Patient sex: M
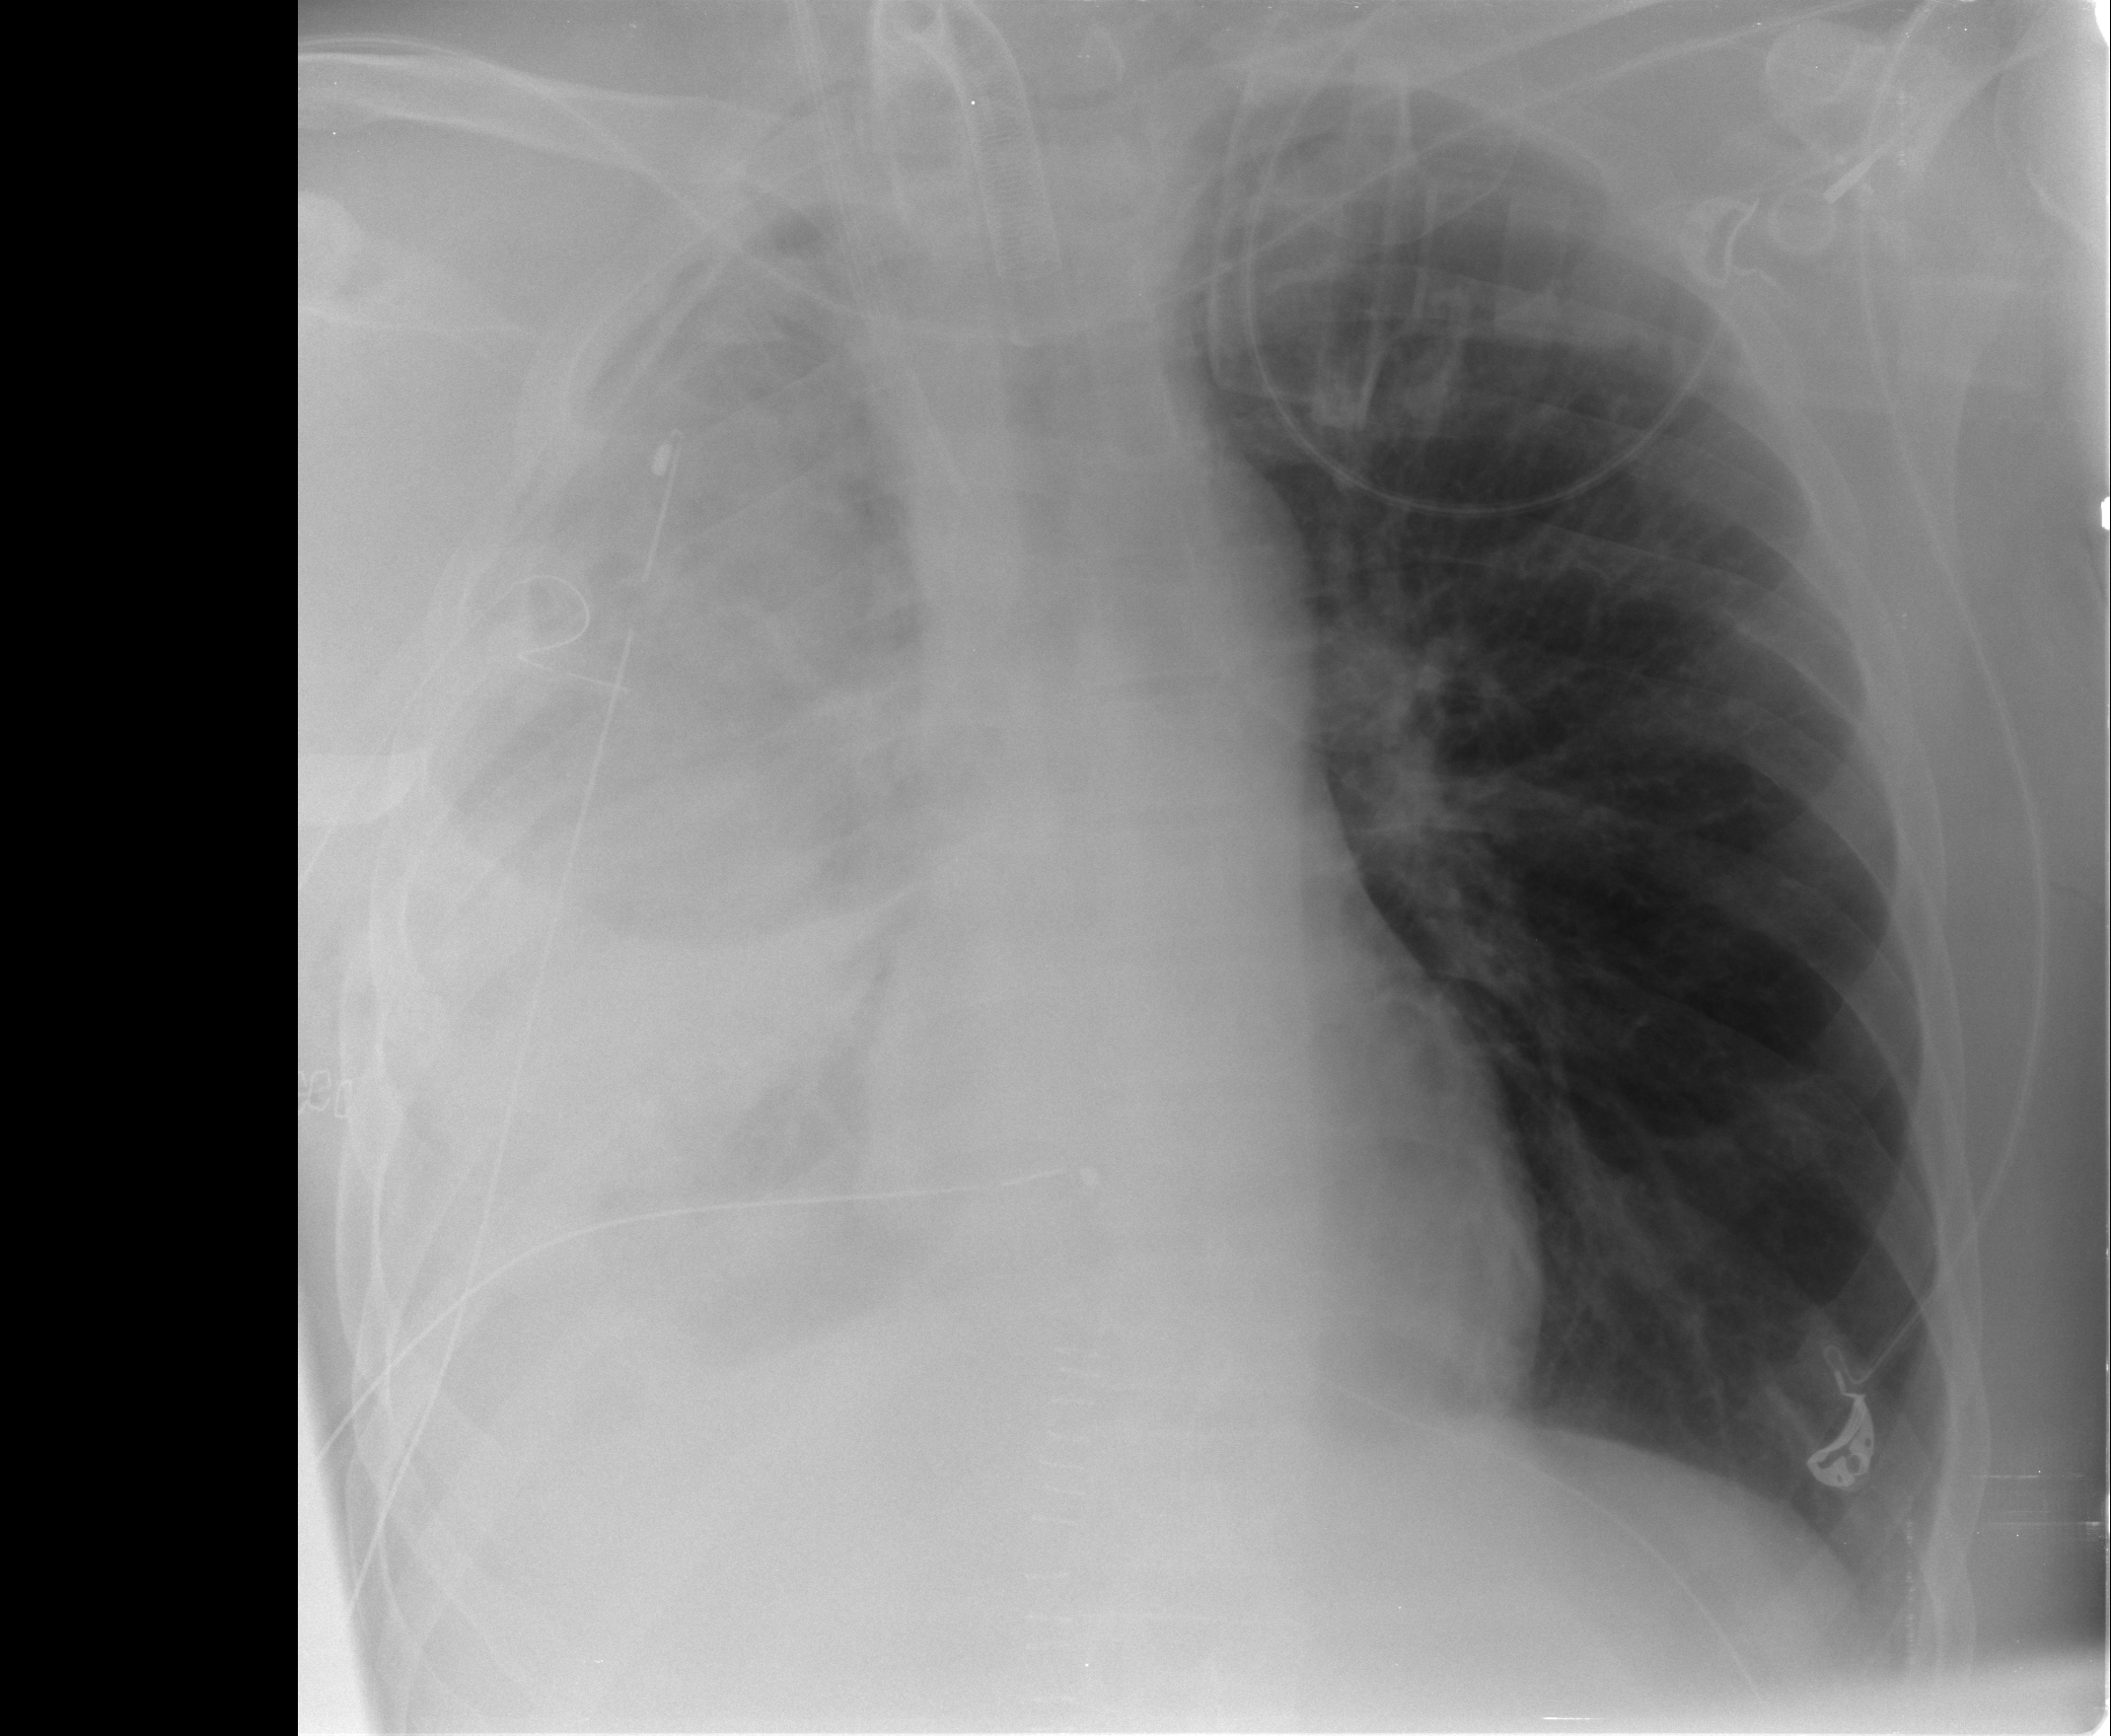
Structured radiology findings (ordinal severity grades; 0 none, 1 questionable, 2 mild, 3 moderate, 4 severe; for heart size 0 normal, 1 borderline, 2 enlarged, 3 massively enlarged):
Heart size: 0
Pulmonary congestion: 0
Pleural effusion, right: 3
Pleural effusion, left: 0
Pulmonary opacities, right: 3
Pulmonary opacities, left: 0
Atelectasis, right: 4
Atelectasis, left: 1